Question: I'm having an issue with media queries. I'm using the Responsive View Tool in Firefox to view my site at 480px. But it seems to be firing at 430px and not 480px. I've no idea why.
'''
/*
* Gird layout for devices above 480px.
*/
@media screen and (min-width: 480px) {
html {
background: red;
}
}
'''
I have no other code or media queries so I'm wondering if this is some type of bug.
Screenshot:

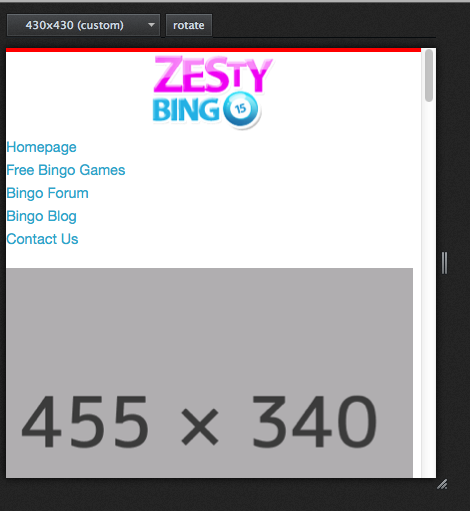
Answer: If you inspect the computed witdh of the 'html' element after setting the responsive tool to 480 you will get a value of 465. set 'overflow: hidden;' on the 'html' element then check again and you get 480.
Firefox takes the width of the scrollbars into account when calculating viewport width, as opposed to Chrome which overlays the scrollbars.